Chest X-ray. View position: PA
Patient age: 66
Patient sex: M
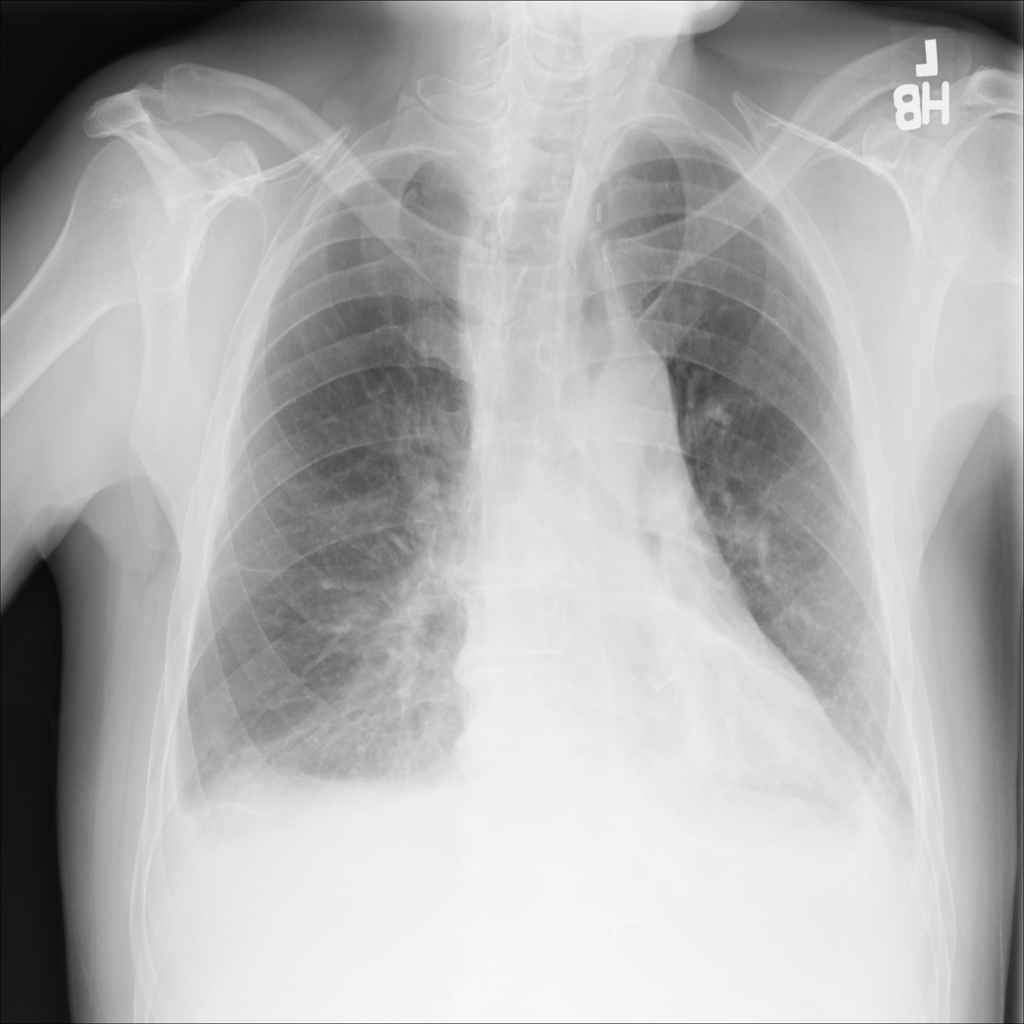
Finding: Pneumothorax